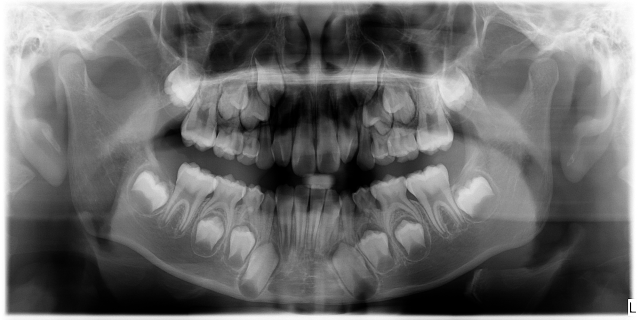
child